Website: lowes
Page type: billing-address
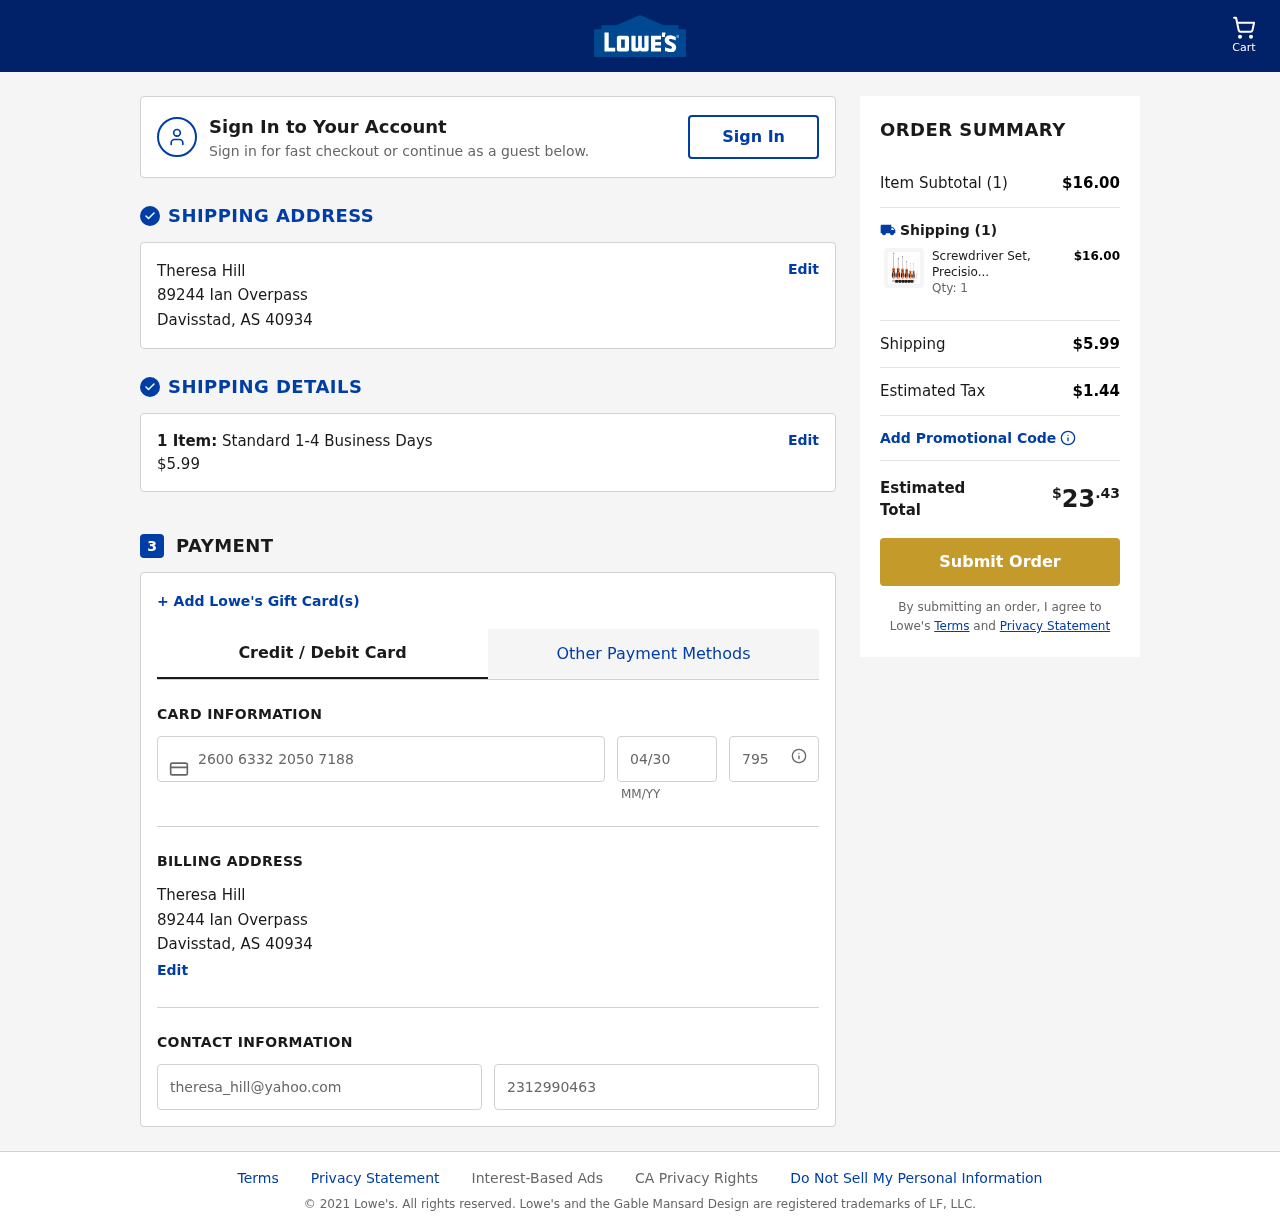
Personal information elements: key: PII_CARD_CVV
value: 795
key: PII_CARD_EXPIRY
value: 04/30
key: PII_CARD_NUMBER
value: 2600 6332 2050 7188
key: PII_CITY
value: Davisstad
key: PII_EMAIL
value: theresa_hill@yahoo.com
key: PII_FULLNAME
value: Theresa Hill
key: PII_PHONE
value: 2312990463
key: PII_POSTCODE
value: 40934
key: PII_STATE_ABBR
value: AS
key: PII_STREET
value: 89244 Ian Overpass
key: PII_FULLNAME2
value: Theresa Hill
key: PII_CITY2
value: Davisstad
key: PII_STATE_ABBR2
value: AS
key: PII_POSTCODE_FULL
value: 40934
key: PII_POSTCODE_NUMERIC
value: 40934
Product elements: key: PRODUCT1_NAME
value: Screwdriver Set, Precision Screwdriver, Stubby Screwdriver, Ball Grip, Positive, Negative, Set of 6,
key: PRODUCT1_PRICE
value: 16
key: PRODUCT1_QUANTITY
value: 1
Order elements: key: ORDER_NUM_ITEMS
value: Cart
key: ORDER_NUM_ITEMS
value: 1 Item:
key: ORDER_NUM_ITEMS
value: Item Subtotal (1)
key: ORDER_SHIPPING_COST
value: $5.99
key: ORDER_SUBTOTAL
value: $16.00
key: ORDER_TAX
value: $1.44
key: ORDER_TOTAL
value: $23.43